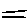
Label: line